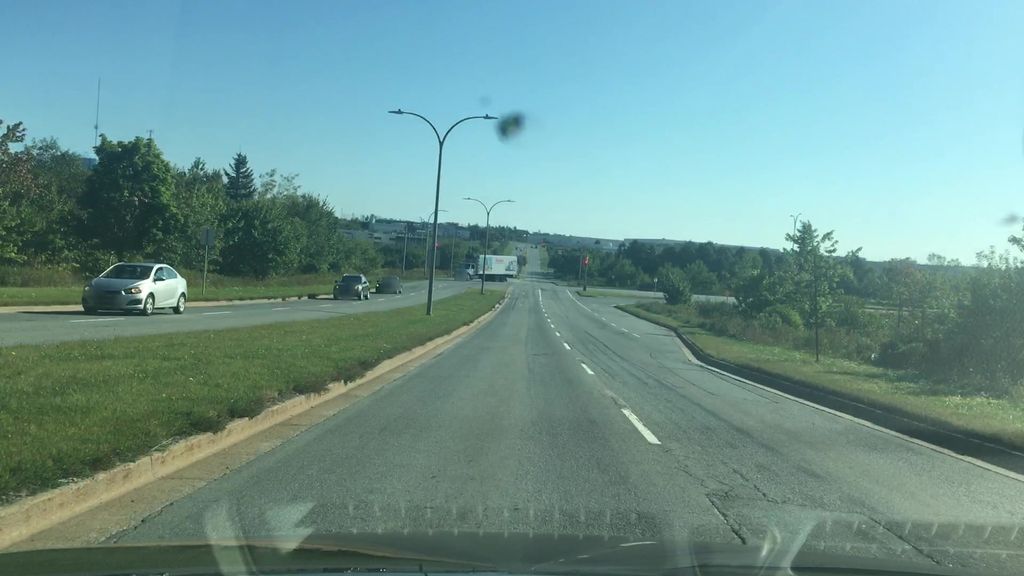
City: halifax